Brain MRI, t2w sequence, axial 2D slice.
Patient: age 28, sex M, weight 95 kg, height 1.95 m
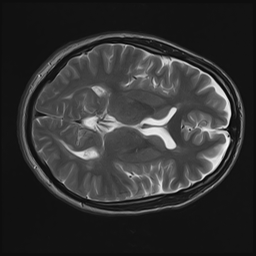